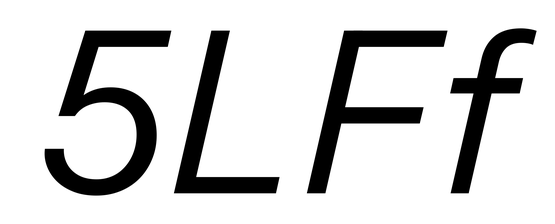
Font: InstrumentSans-Italic_Italic